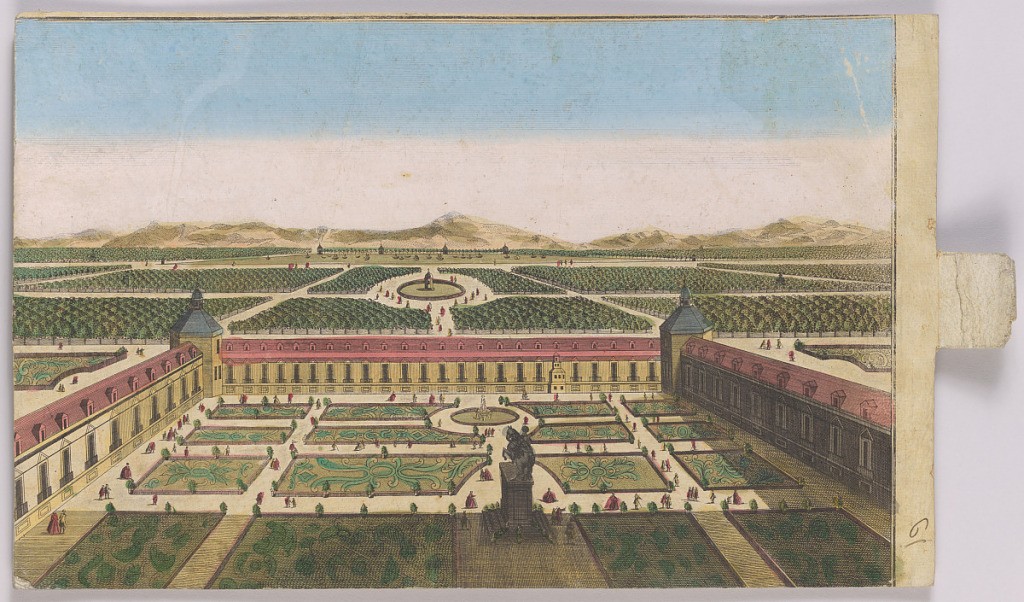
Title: Peep-Show Print
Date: mid-18th century
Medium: Engraving and brush and wash on paper
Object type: Print
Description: Peep-show print